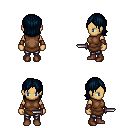
a pixel art fantasy rpg character, female body template, human, tanned skin, brown tunic, metal pants, raven long bangs hairstyle, cloth bracers, brown shoes, dagger, four views (front, back, left, right), 2x2 character sprite sheet, small pixel art, hard edges, no anti-aliasing